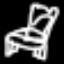
Label: chair